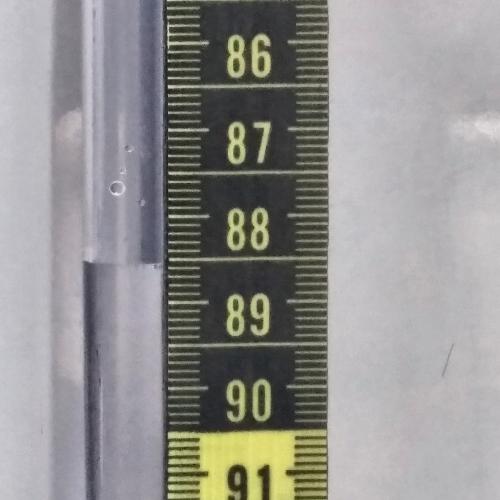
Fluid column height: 88.6 cm